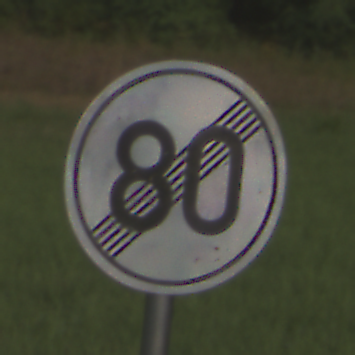
Verkehrszeichen: EndeGeschwindigkeit80
Umgebung: Outdoor, Nature
Tageszeit: SunriseSunset
Wetter: PartlyCloudy
Licht: Natural
Jahreszeit: NotSpecified
Kontrast: MediumContrast